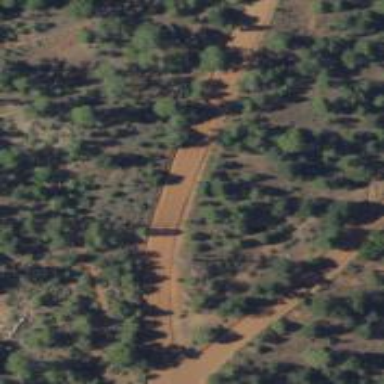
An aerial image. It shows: Tertiary road.